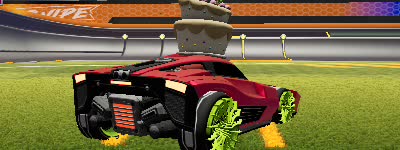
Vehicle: breakout